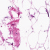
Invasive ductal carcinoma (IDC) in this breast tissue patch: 0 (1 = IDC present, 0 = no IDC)